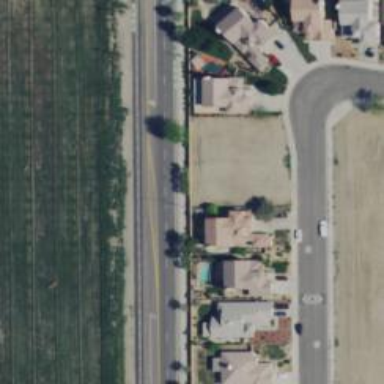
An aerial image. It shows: Tertiary road with separate sidewalk.